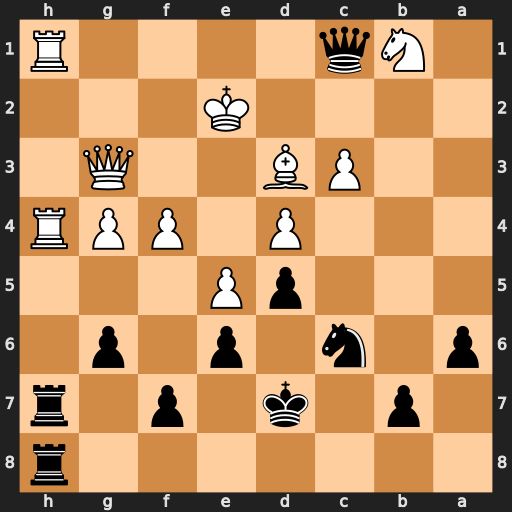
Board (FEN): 7r/1p1k1p1r/p1n1p1p1/3pP3/3P1PPR/2PB2Q1/4K3/1Nq4R
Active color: b
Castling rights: -
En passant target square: -
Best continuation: Qxh1 Rxh1 Rxh1